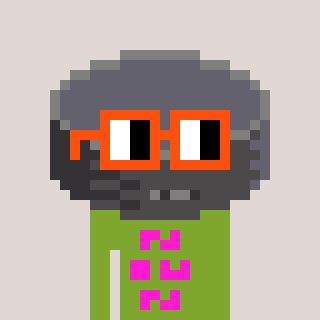
a pixel art character with square orange glasses, a hockey puck-shaped head and a slimegreen-colored body on a warm background